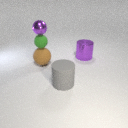
large brown rubber sphere below small green rubber sphere